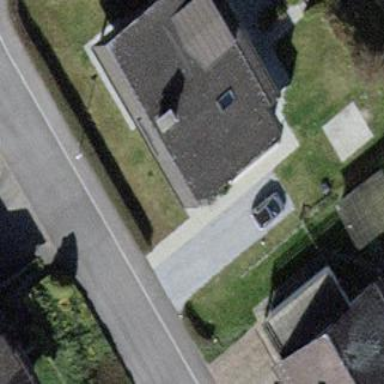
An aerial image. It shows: House with saltbox-shaped roof.